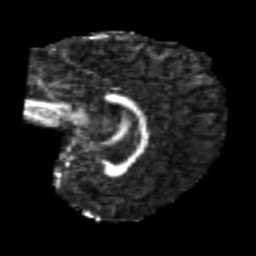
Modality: FA
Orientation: sagittal
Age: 21
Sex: female
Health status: healthy
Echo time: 0.074 s